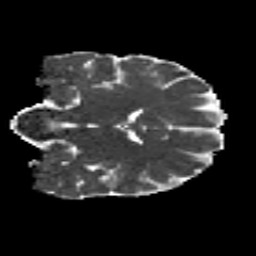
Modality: MD
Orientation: coronal
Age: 18
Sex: male
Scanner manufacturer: siemens
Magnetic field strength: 3 T
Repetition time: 8.8 s
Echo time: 0.085 s